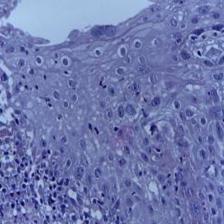
Diagnosis: OSCC